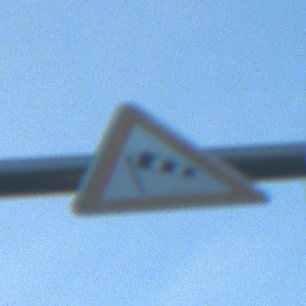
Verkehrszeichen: SeitenwindVonLinks
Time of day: SunriseSunset
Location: Outdoor (Nature)
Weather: PartlyCloudy
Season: NotSpecified
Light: Natural